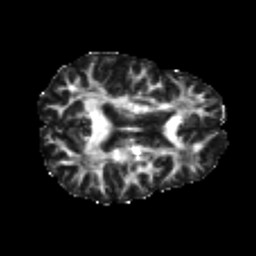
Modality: FA
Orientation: axial
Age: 24
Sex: male
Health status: healthy
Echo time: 0.074 s